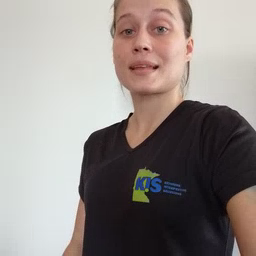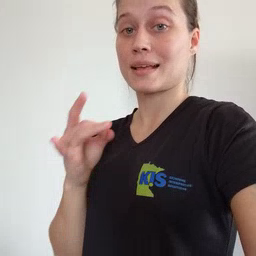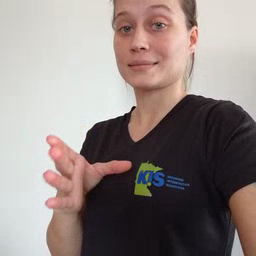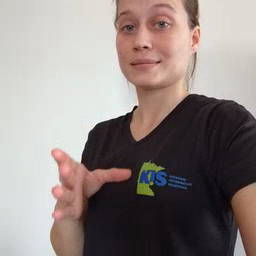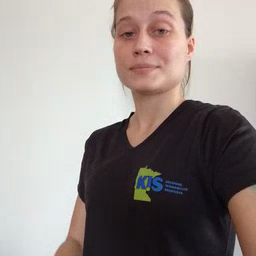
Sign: hate